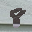
Label: 8